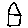
Label: house